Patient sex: M
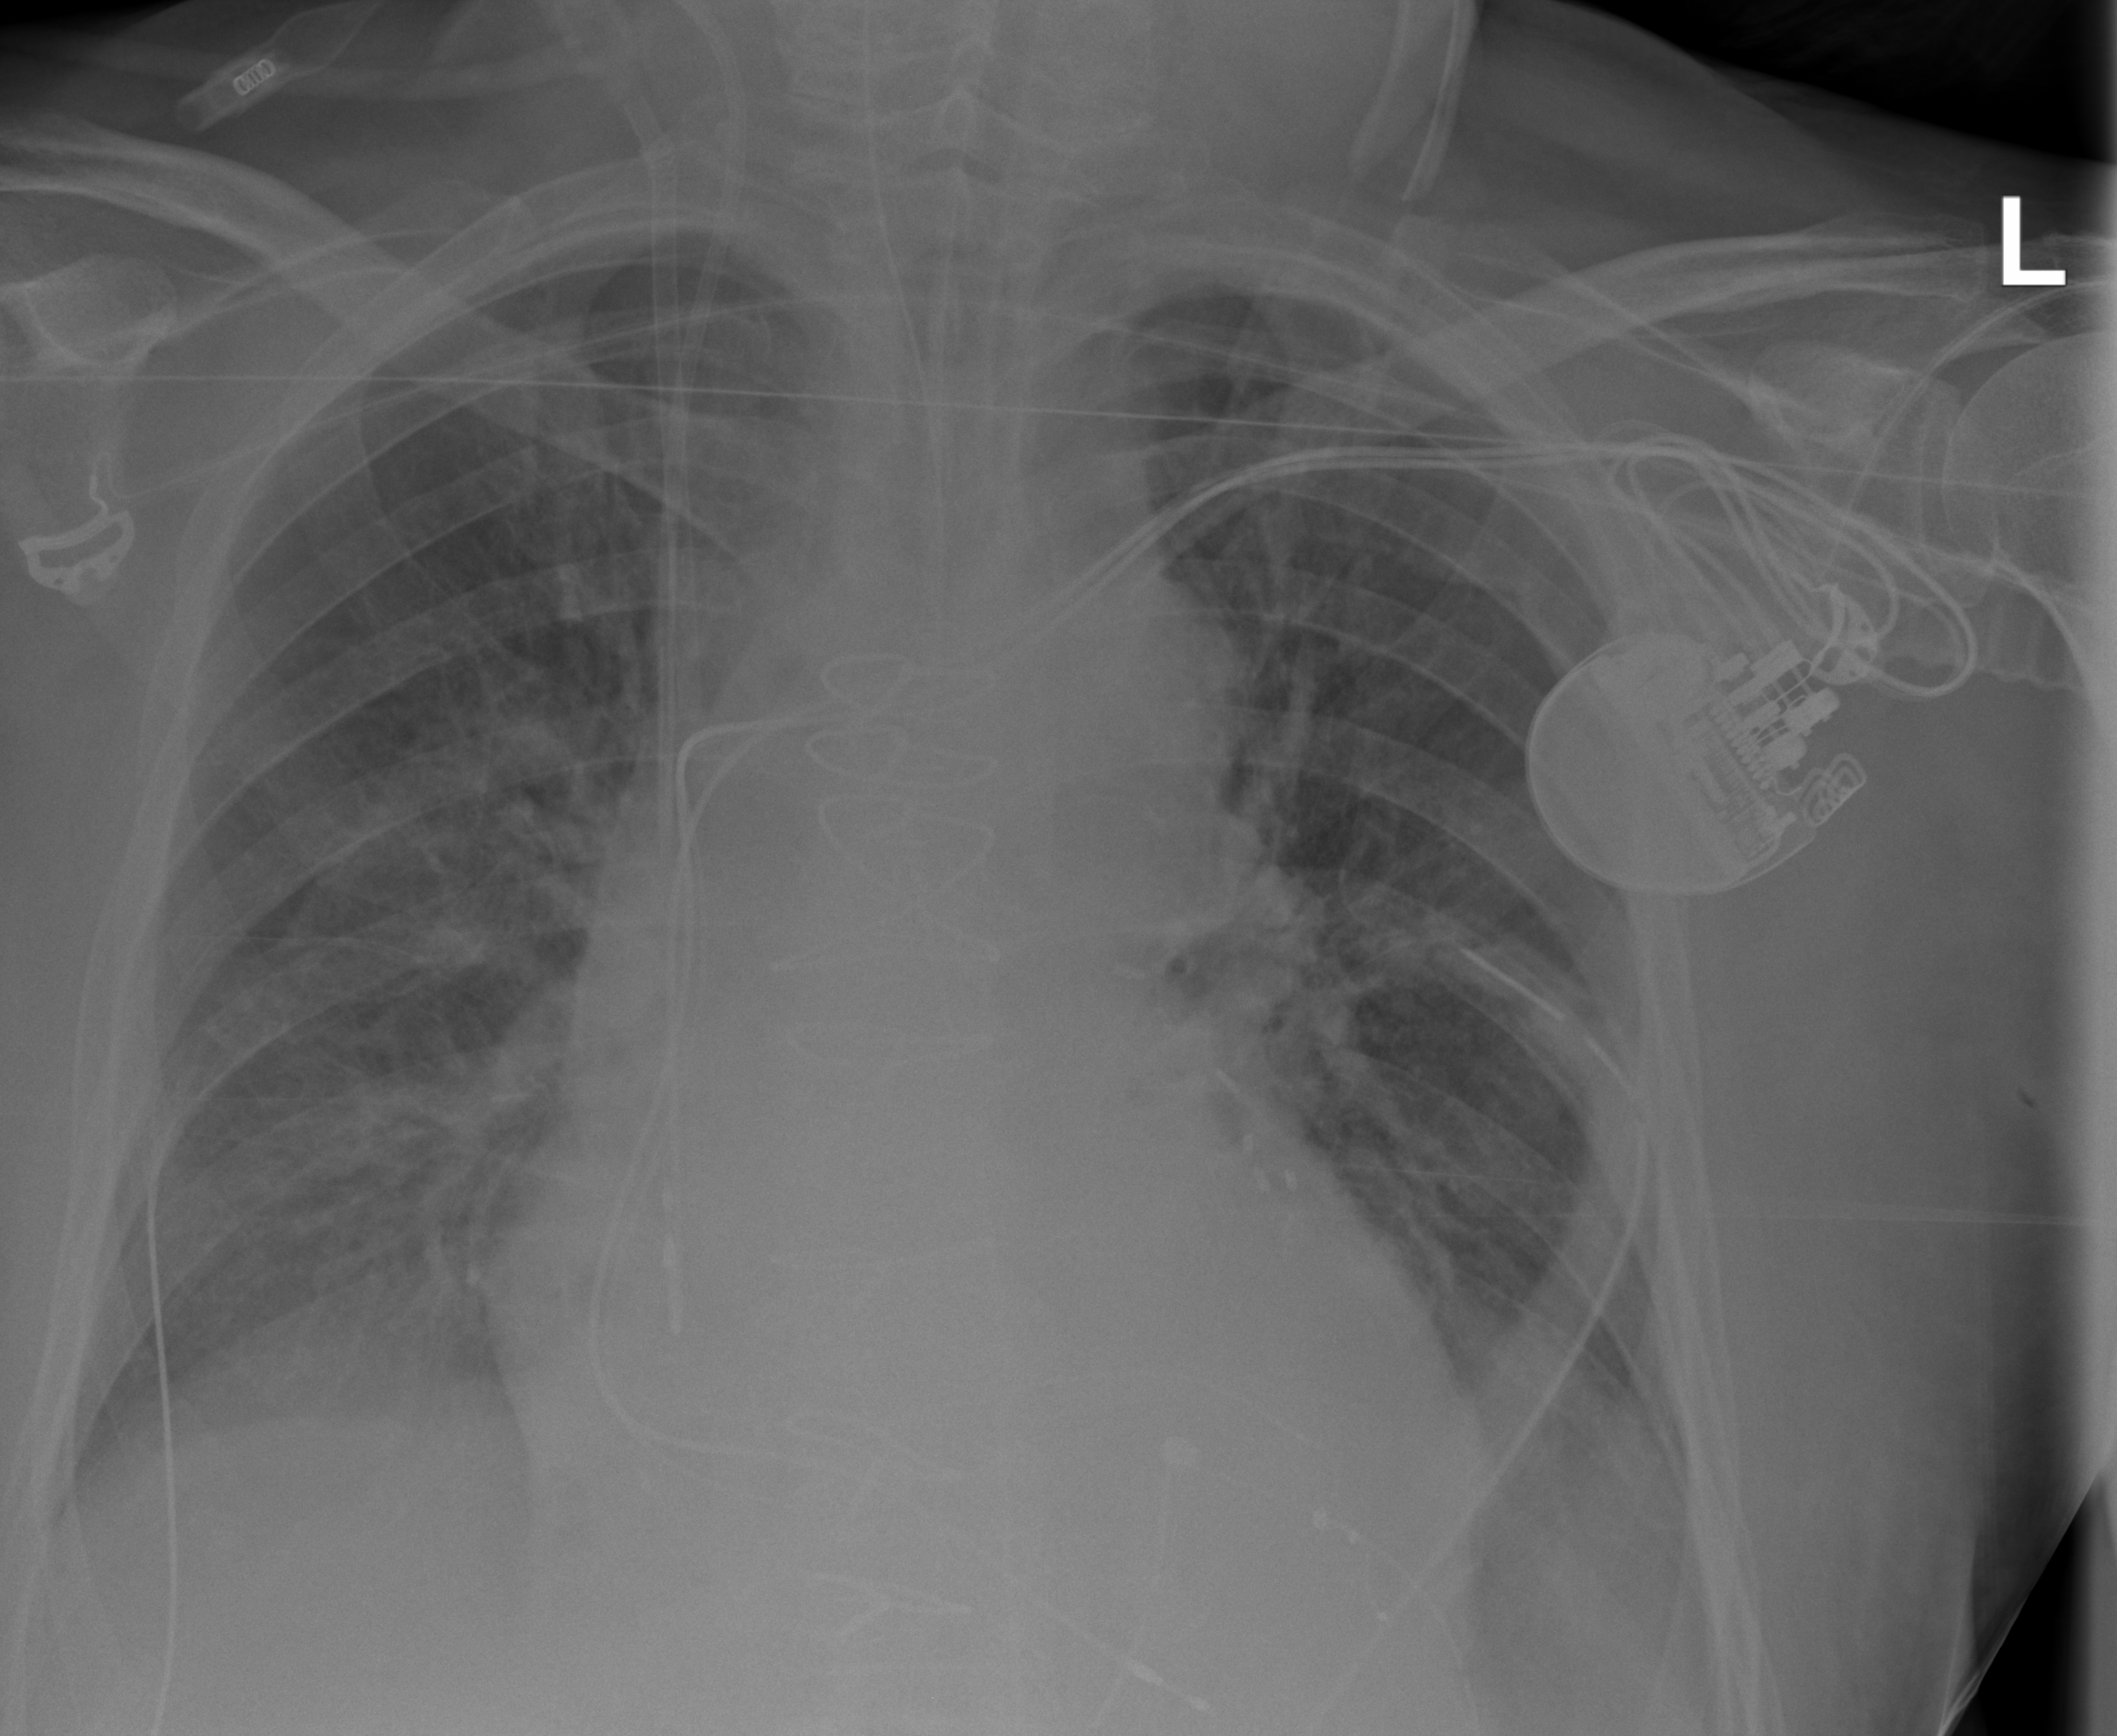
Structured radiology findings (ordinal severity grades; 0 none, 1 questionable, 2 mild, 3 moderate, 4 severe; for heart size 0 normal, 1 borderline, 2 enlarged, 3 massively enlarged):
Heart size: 0
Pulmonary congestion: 2
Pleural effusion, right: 0
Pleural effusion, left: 0
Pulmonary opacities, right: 0
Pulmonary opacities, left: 0
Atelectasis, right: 0
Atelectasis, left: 0